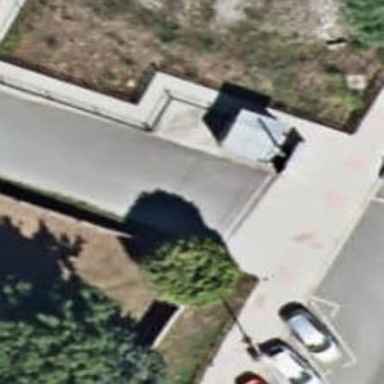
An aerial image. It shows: Parking entrance.